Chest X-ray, PA view. Patient: 28 years old, sex M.
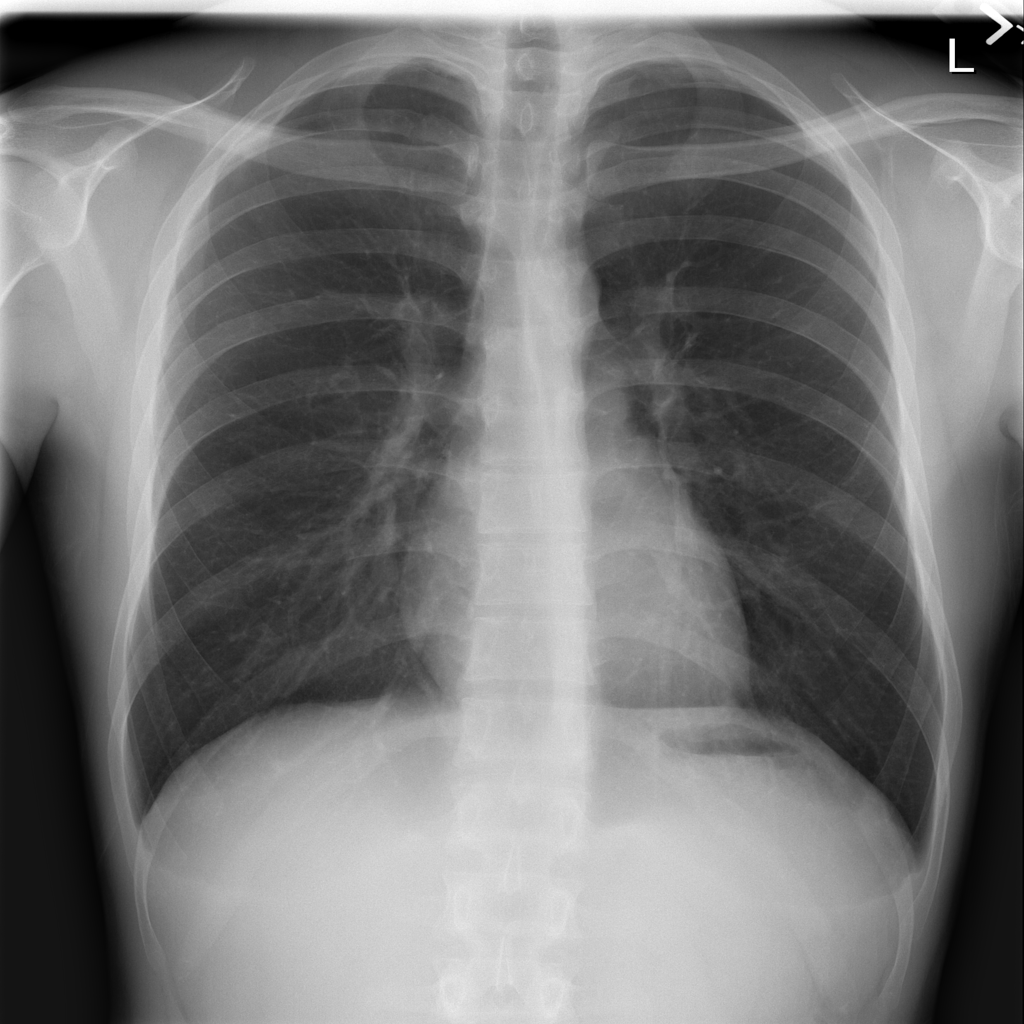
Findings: No Finding